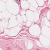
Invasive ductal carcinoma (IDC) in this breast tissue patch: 0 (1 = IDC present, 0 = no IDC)